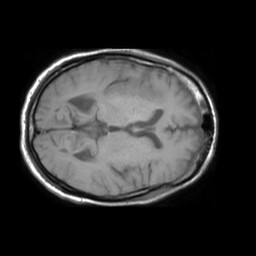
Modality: T1w
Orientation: axial
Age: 68
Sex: male
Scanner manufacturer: philips
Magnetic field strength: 1.5 T
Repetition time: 0.55 s
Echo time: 0.015 s